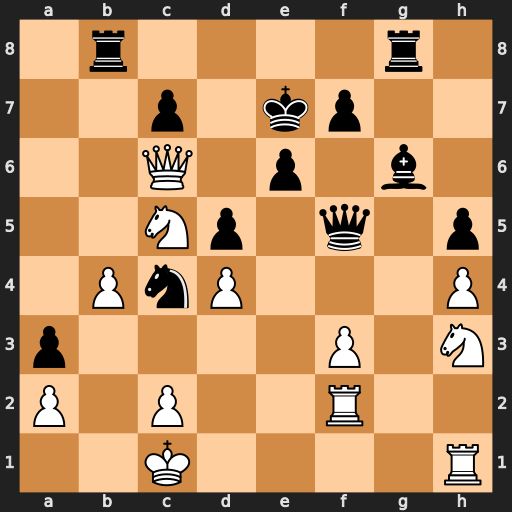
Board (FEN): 1r4r1/2p1kp2/2Q1p1b1/2Np1q1p/1PnP3P/p4P1N/P1P2R2/2K4R
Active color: w
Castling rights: -
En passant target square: -
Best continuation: Qxc7+ Kf6 Nd7+ Kg7 Nxb8